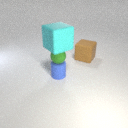
large cyan rubber cube above small blue rubber cylinder